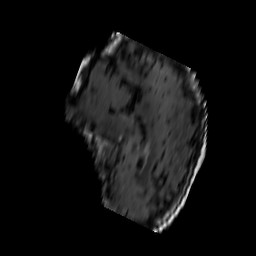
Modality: FLAIR
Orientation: sagittal
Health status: ill
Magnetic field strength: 3 T